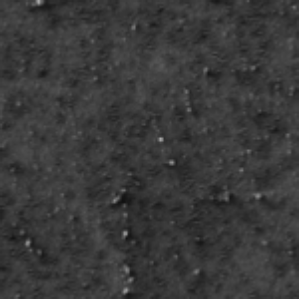
Label: frost